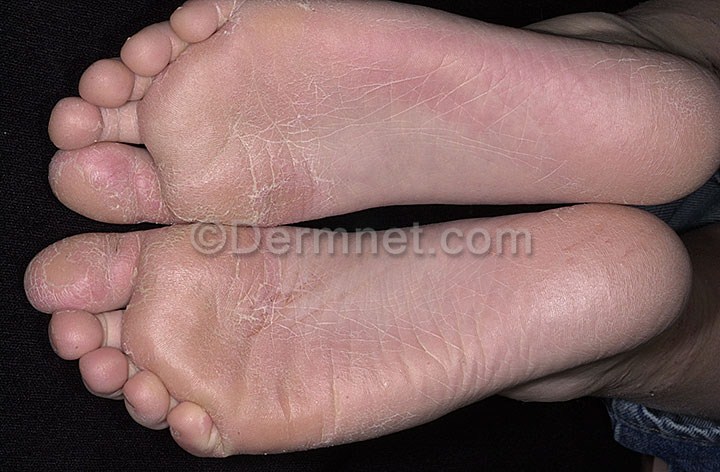
Disease: Eczema Photos